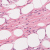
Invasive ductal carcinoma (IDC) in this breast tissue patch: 0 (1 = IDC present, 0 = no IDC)